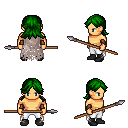
a pixel art fantasy rpg character, male body template, human, tanned skin, gray tattered cape, white pants, green loose hair, leather bracers, black shoes, spear, four views (front, back, left, right), 2x2 character sprite sheet, small pixel art, hard edges, no anti-aliasing